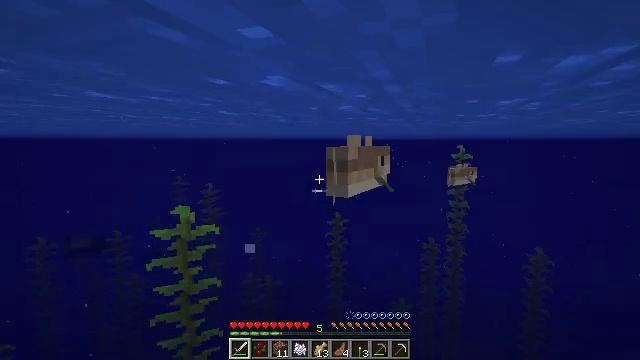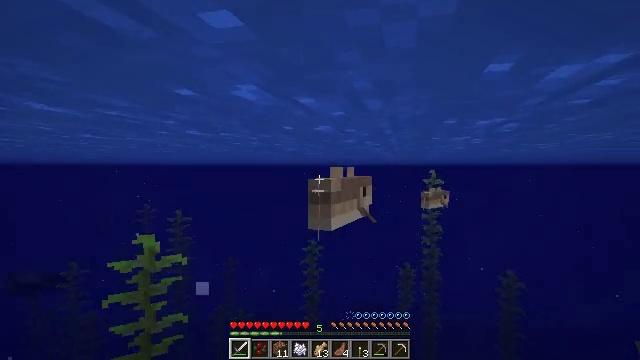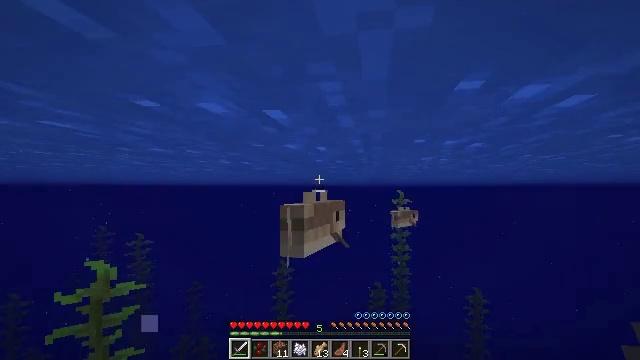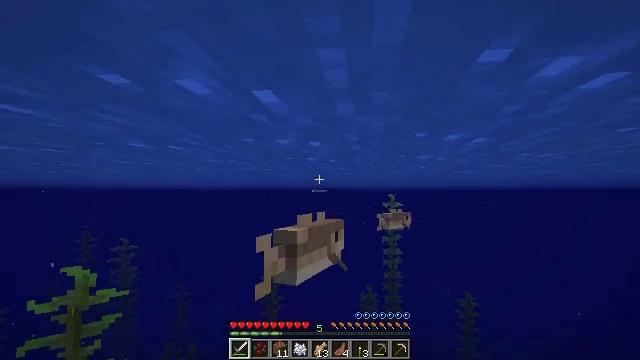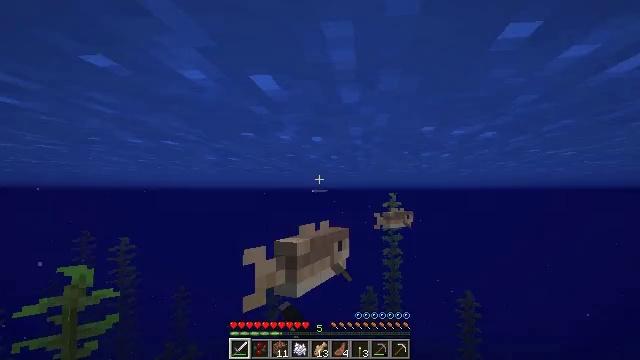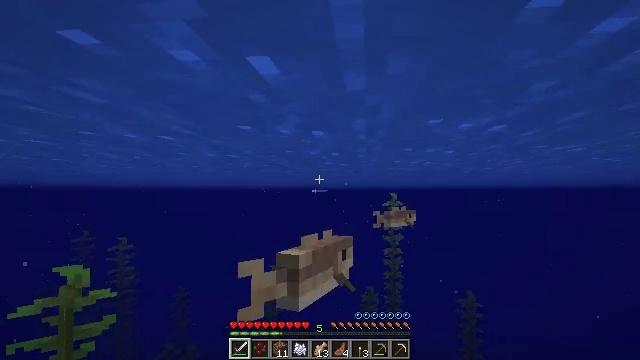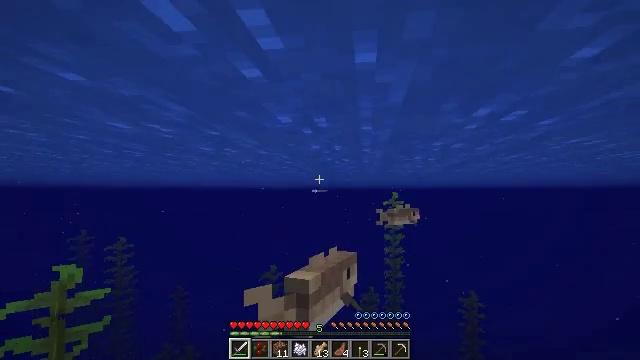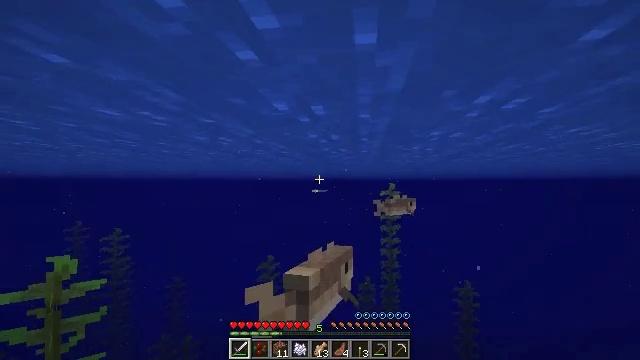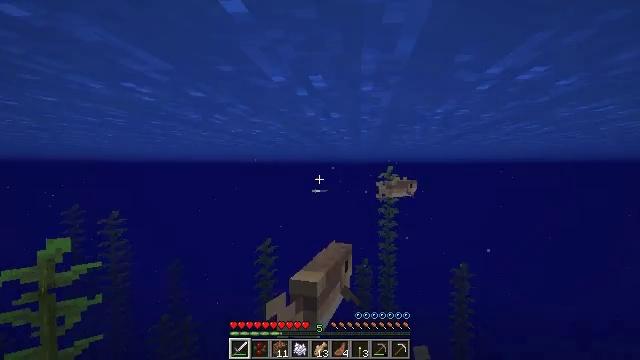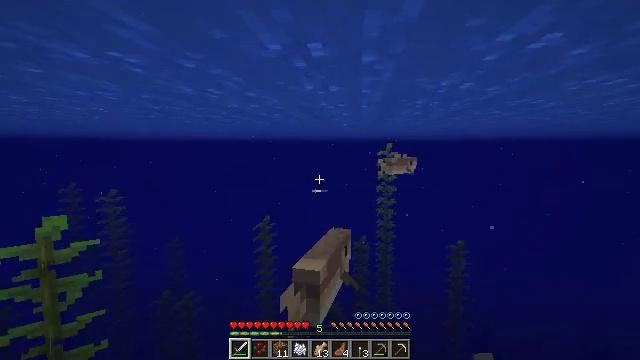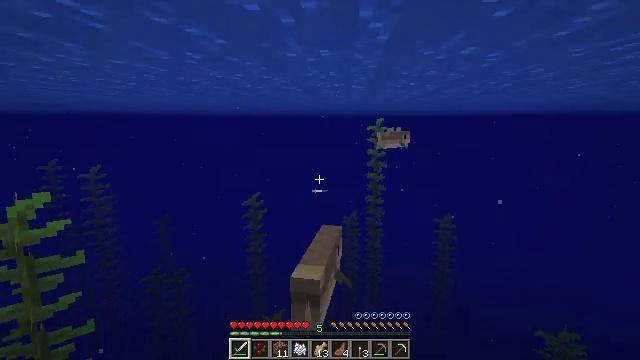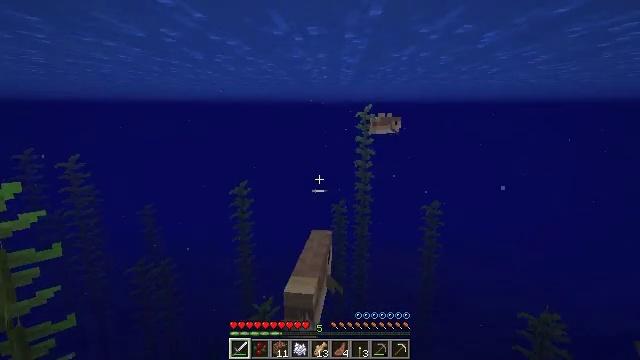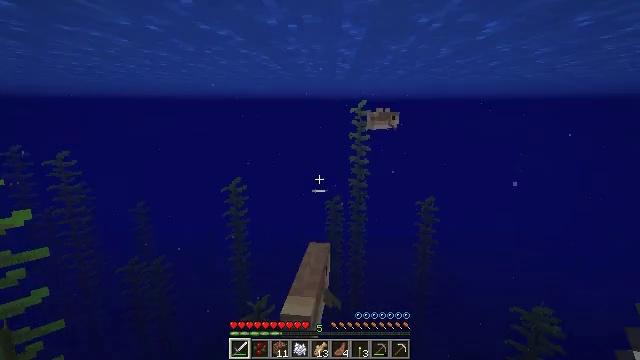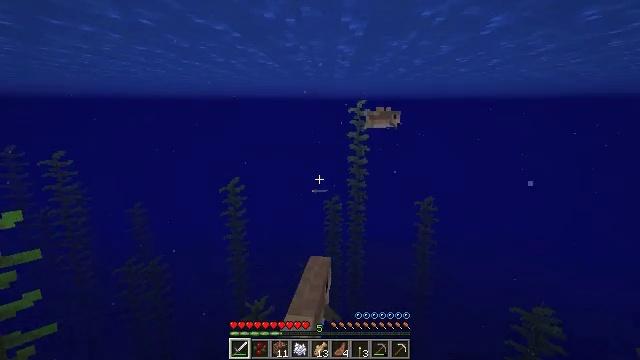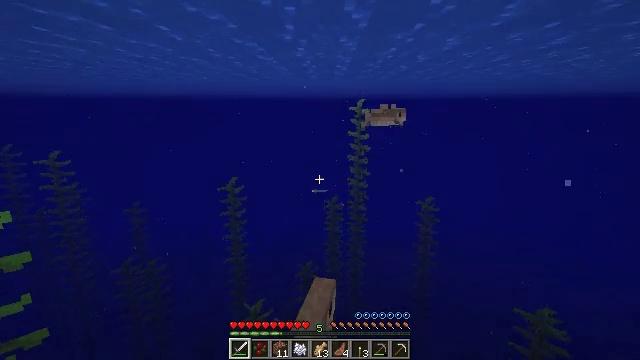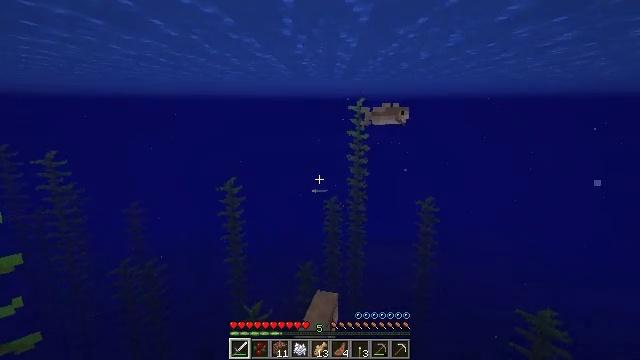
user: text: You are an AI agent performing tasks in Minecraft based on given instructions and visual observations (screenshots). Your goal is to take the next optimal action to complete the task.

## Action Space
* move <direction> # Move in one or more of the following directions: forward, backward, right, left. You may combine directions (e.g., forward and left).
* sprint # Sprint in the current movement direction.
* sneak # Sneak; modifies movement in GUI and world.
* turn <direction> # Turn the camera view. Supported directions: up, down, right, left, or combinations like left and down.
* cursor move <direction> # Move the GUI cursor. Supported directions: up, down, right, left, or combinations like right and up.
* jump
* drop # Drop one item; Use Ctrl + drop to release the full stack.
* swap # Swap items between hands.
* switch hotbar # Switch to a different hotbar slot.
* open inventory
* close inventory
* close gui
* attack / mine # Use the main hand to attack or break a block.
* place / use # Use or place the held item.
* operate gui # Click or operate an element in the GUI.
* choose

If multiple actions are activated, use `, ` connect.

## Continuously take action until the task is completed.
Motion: motion action
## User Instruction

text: Kill mobs in water.
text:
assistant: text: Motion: move forward, turn right and up
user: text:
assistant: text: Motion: move forward, turn right and up
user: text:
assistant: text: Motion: move forward, turn right, attack / mine
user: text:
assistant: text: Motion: move forward, attack / mine
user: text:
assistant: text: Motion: move forward, attack / mine
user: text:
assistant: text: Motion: move forward
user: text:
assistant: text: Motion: move forward, turn down
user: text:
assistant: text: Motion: move forward, turn down
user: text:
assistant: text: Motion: move forward, turn down
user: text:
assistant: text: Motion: move forward, turn right and down
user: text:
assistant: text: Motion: move forward, turn right and down
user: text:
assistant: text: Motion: move forward
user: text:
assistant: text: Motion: move forward, attack / mine
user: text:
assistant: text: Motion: move forward, attack / mine
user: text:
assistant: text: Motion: move forward, attack / mine
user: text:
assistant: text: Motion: move forward, attack / mine
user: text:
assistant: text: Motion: move forward
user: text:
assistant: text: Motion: move forward
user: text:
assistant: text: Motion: move forward
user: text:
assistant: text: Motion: move forward
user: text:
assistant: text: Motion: move forward, turn right and down
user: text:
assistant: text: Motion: move forward, turn right and down
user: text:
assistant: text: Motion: move forward, turn down
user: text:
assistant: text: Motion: move forward
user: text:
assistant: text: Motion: move forward
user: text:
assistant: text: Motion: move forward
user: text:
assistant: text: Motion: move forward
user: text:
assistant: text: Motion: move forward
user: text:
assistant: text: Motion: move forward, attack / mine
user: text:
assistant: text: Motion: move forward, attack / mine